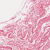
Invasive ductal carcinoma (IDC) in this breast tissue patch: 0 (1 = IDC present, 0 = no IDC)